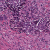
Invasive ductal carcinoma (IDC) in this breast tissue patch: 1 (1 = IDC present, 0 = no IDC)